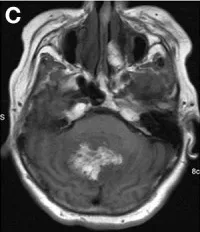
Computed tomography (CT) and contrast-enhanced magnetic resonance imaging (MRI) were performed in June 2018 (A-E). MRI revealed a hyper- and isointense mixed mass on T1-weighted image.
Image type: radiology (mri)